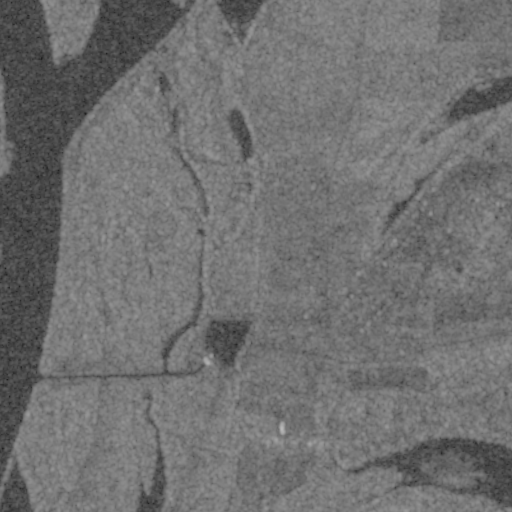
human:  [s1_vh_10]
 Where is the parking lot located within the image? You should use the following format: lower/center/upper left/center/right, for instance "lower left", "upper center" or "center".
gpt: The parking lot is located in the upper left of the image.
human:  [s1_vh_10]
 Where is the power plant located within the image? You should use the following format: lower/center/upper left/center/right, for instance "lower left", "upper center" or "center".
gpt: There is no power plant in the image.

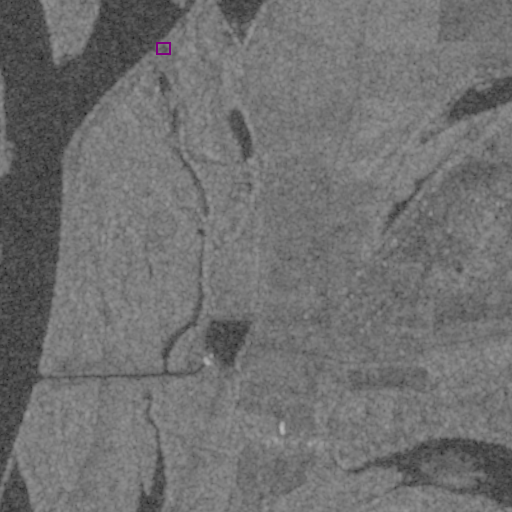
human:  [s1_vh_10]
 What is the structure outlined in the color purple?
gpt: The structure outlined in purple is a parking lot.
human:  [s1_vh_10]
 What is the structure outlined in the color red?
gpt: There is no red outline.